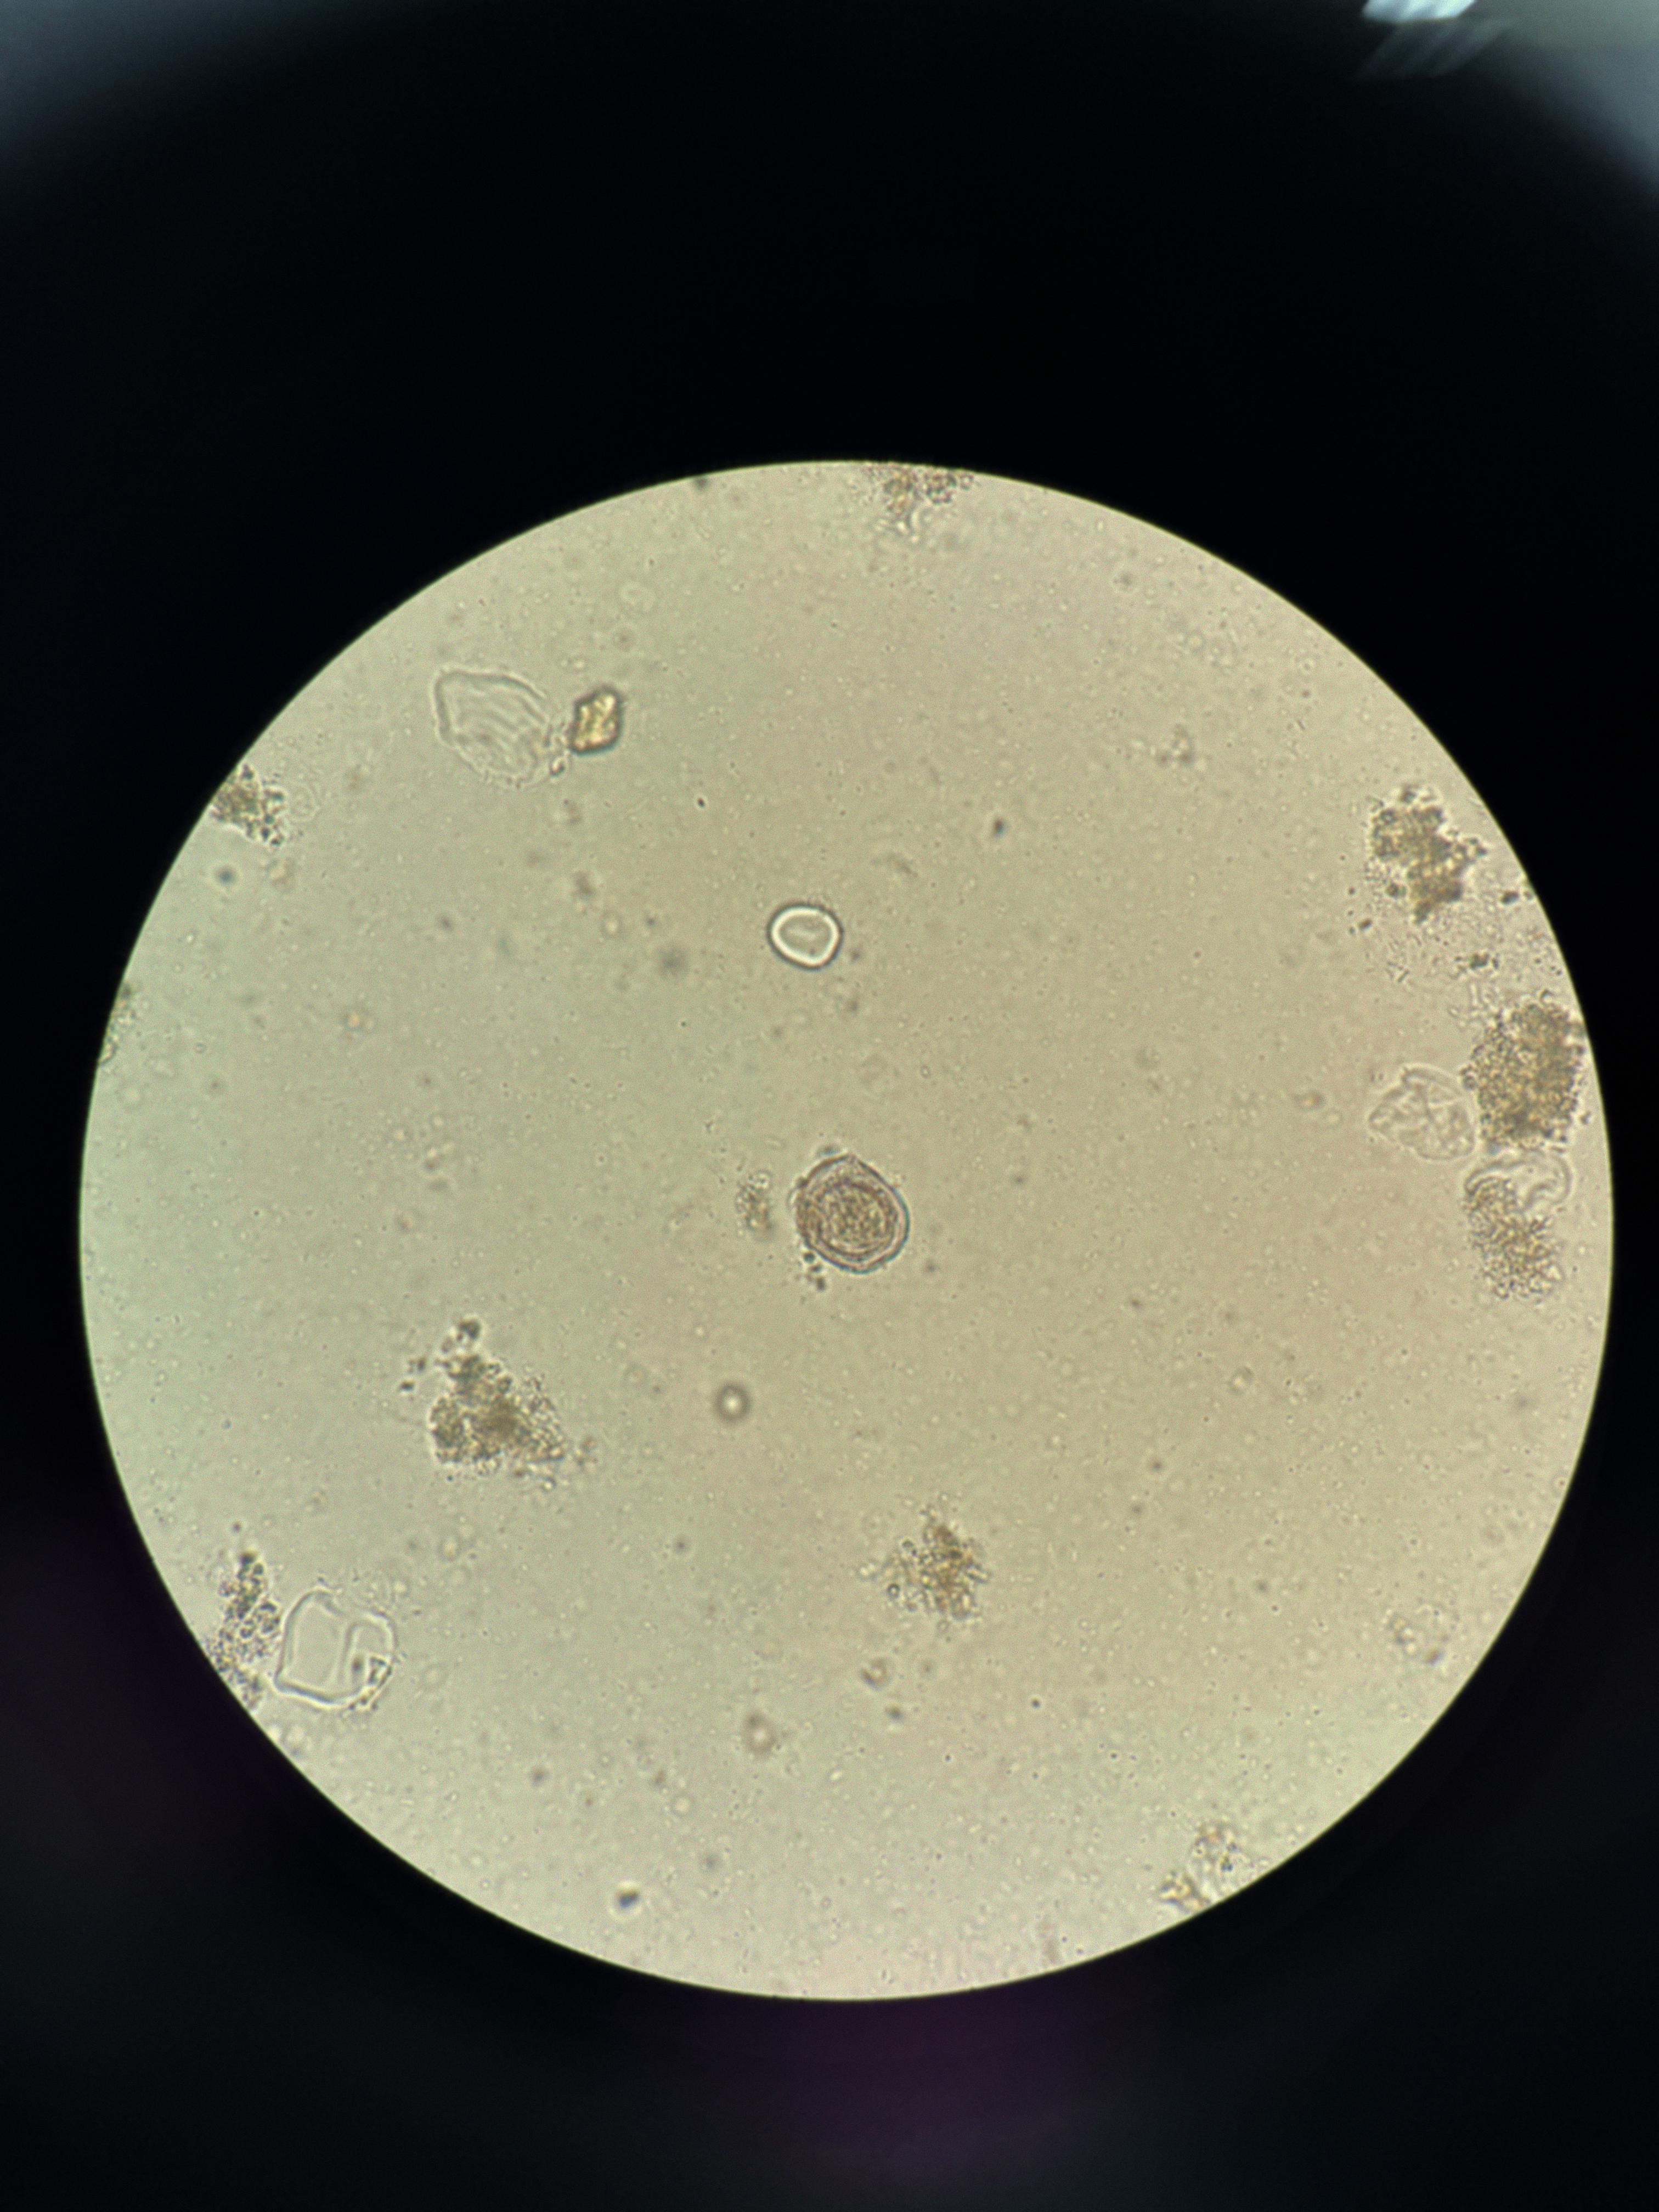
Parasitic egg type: Hymenolepis nana